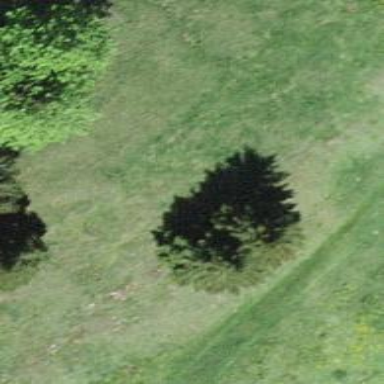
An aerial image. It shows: Needle-leaved tree in nature.